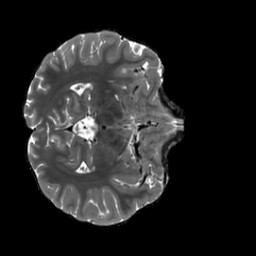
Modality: T2w
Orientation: axial
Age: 18
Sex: male
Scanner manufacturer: siemens
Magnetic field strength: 3 T
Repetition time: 3.2 s
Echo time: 0.566 s